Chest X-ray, PA view. Patient: 10 years old, sex M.
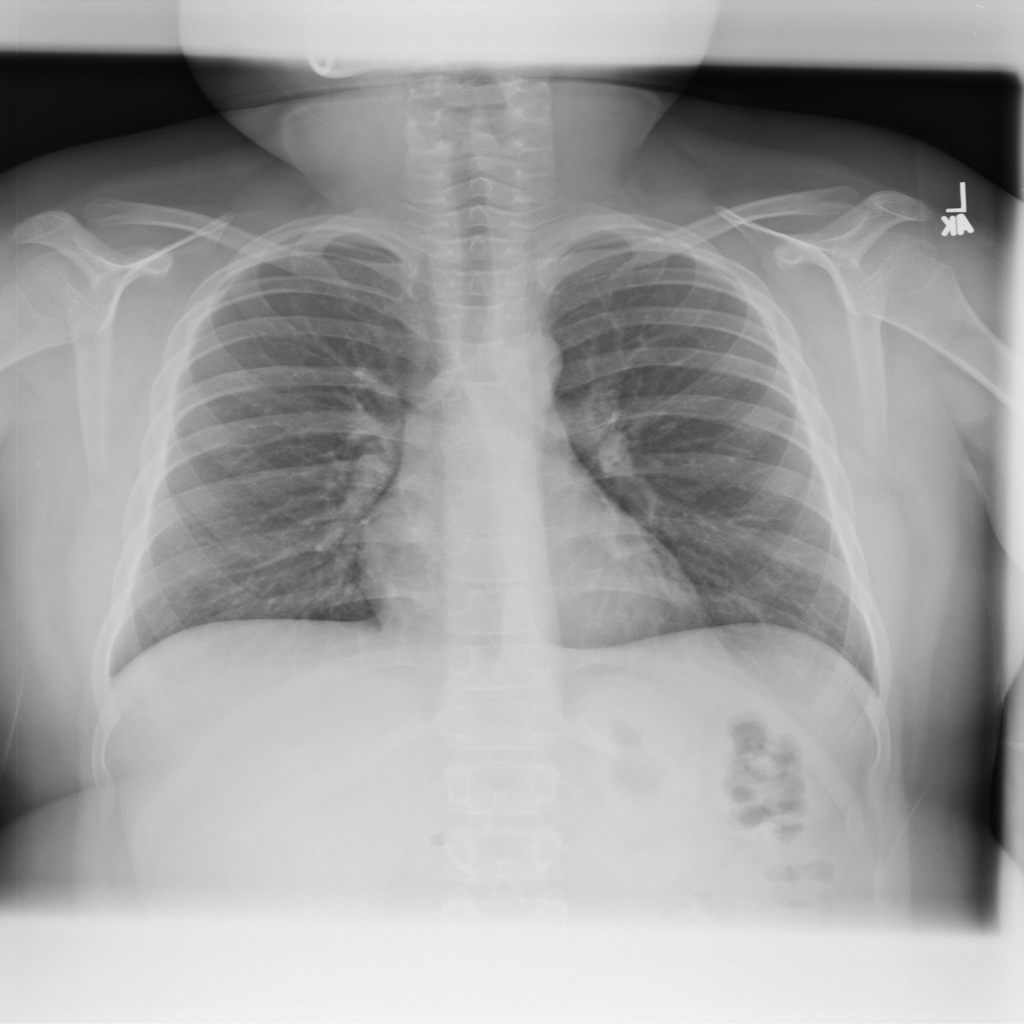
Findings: No Finding